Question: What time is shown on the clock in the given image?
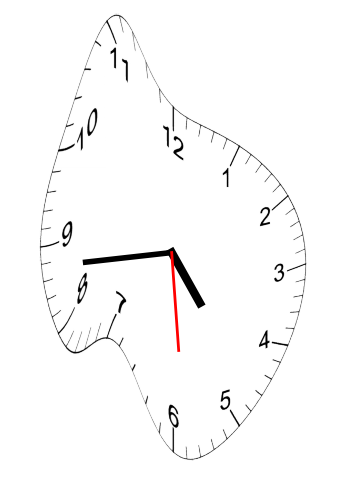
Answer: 04:43:29